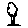
Label: tree